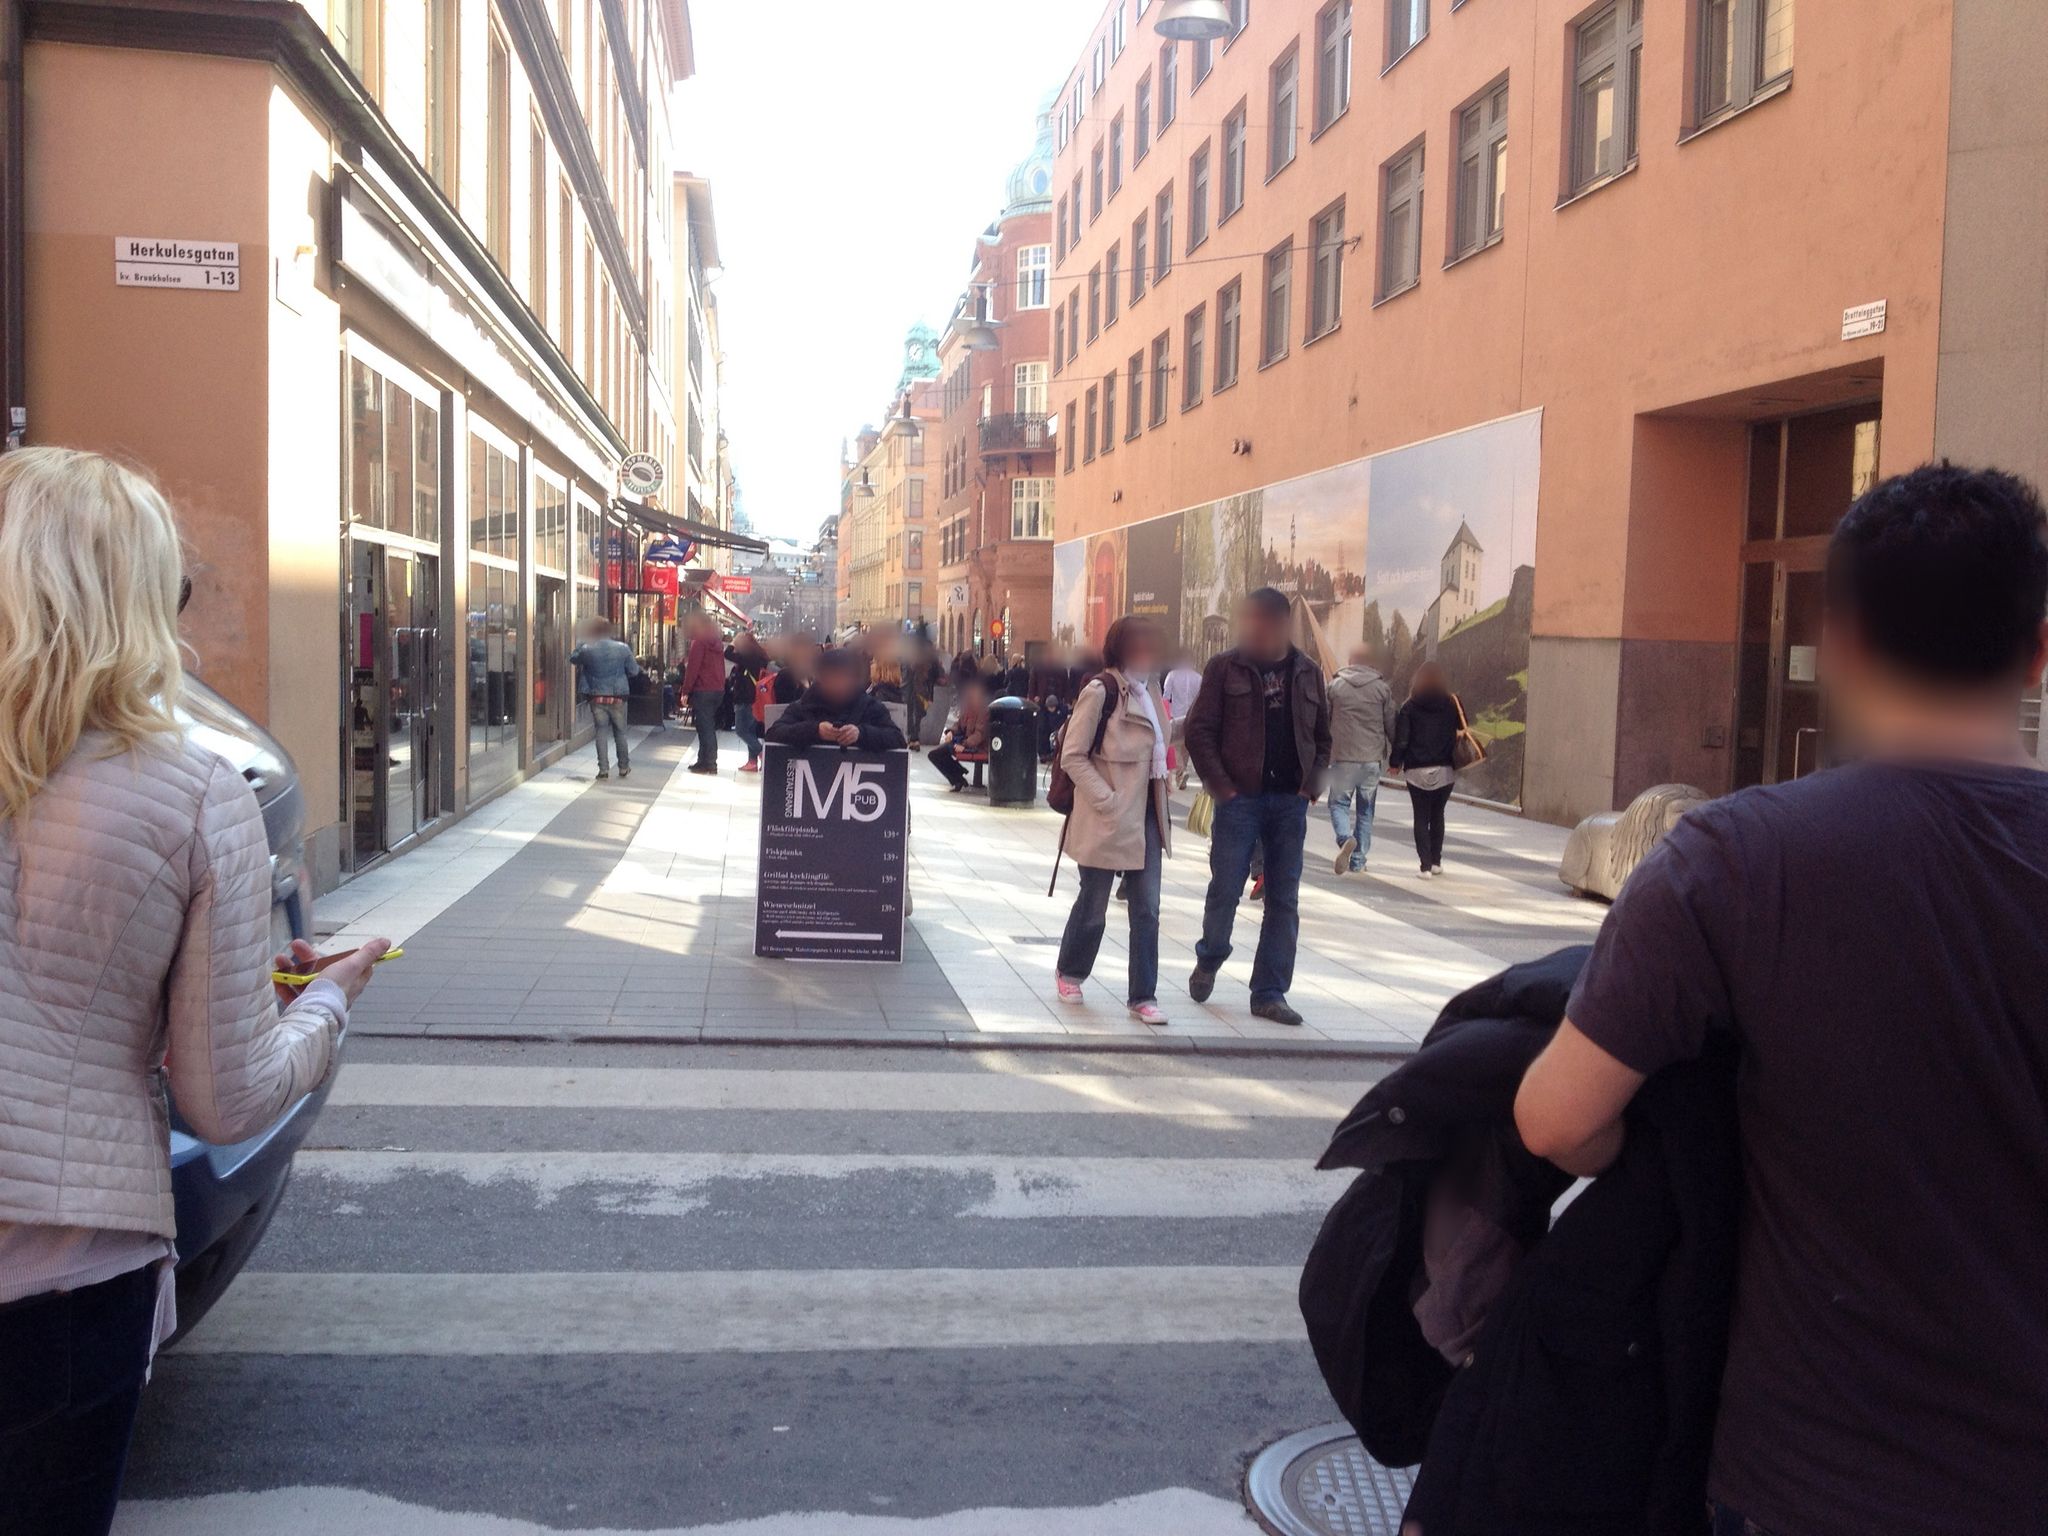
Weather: clear
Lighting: day
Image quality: good
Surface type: walking surface
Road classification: unclassified, pedestrian
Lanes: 1
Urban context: urban centre
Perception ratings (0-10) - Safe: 6.3, Lively: 8.56, Beautiful: 0.85, Boring: 2.99, Depressing: 2.2, Wealthy: 6.87